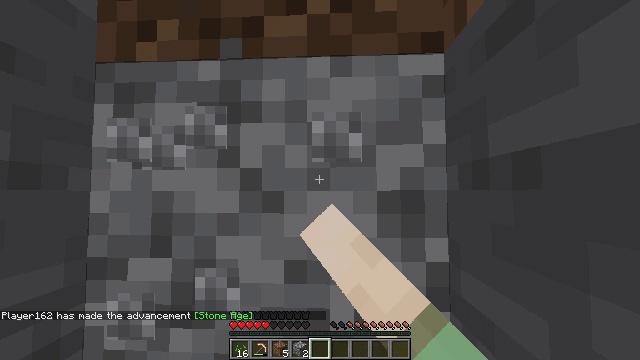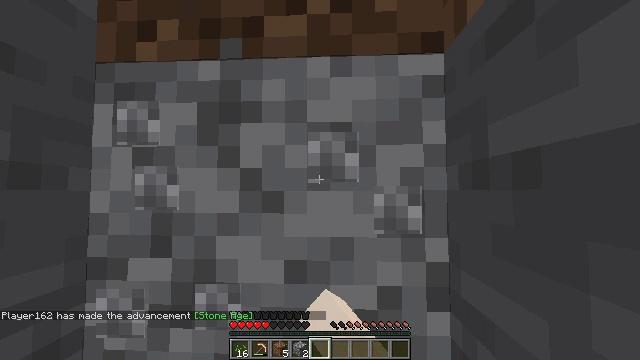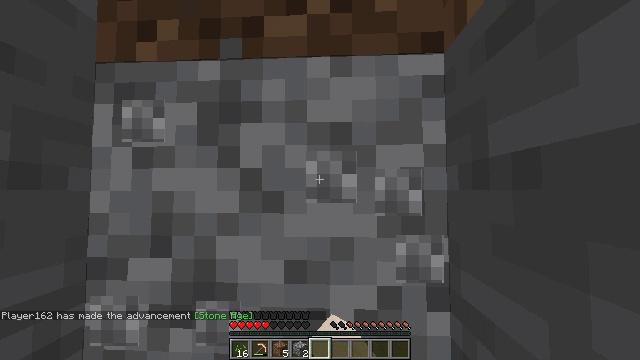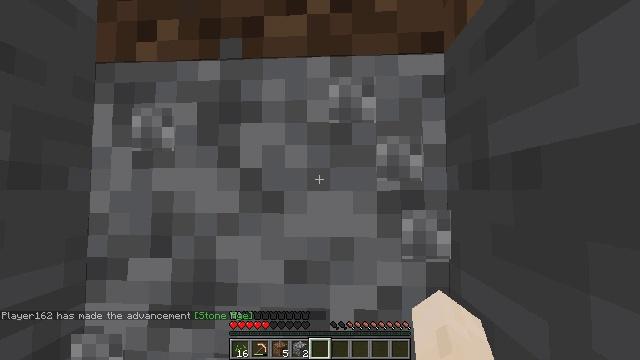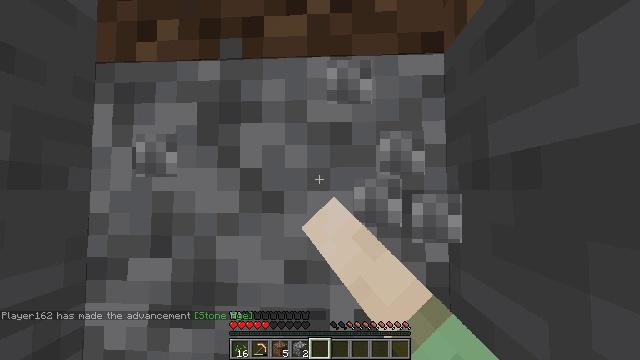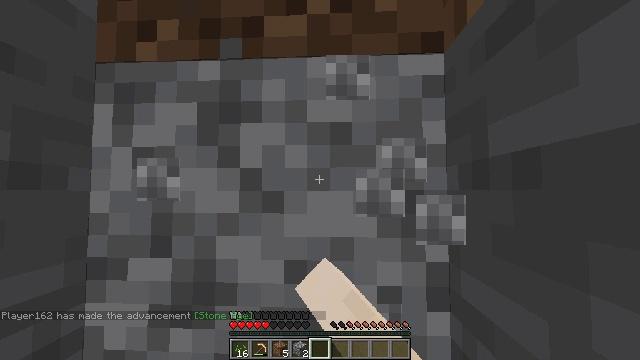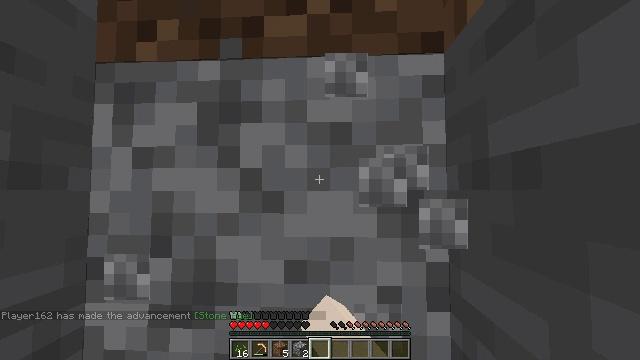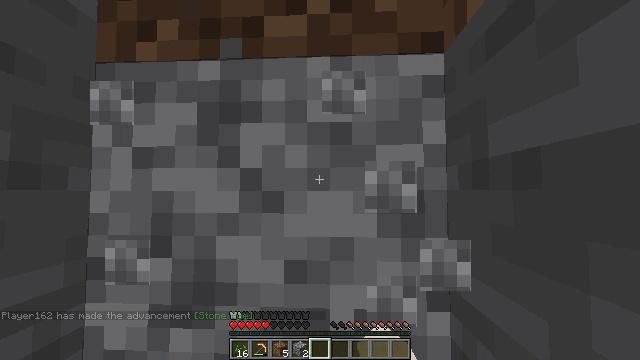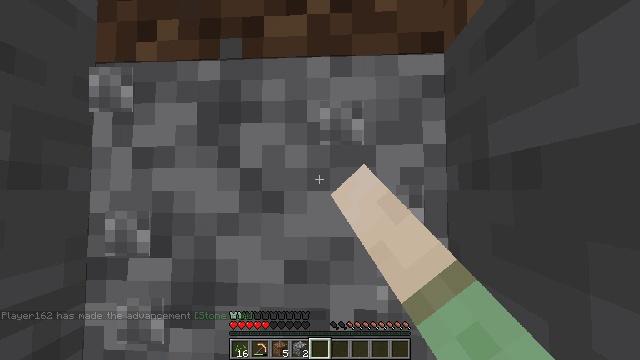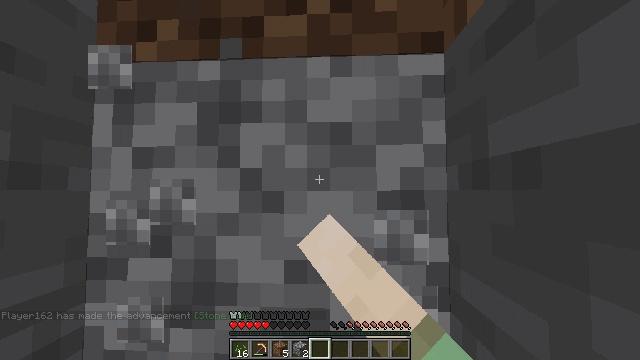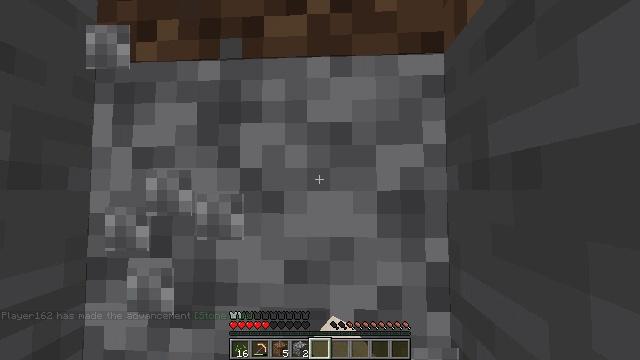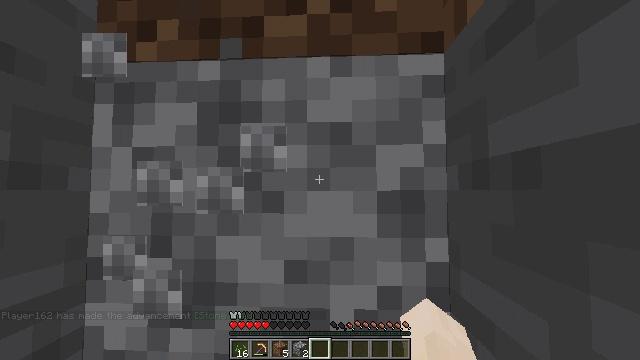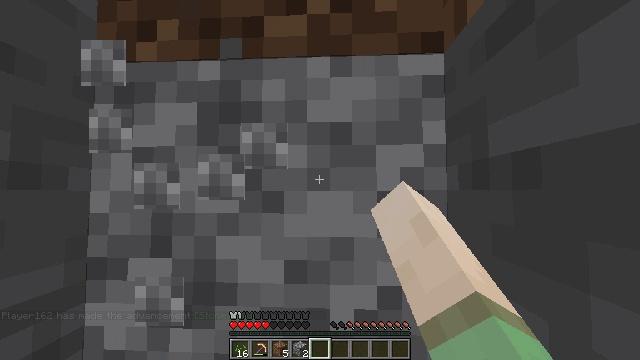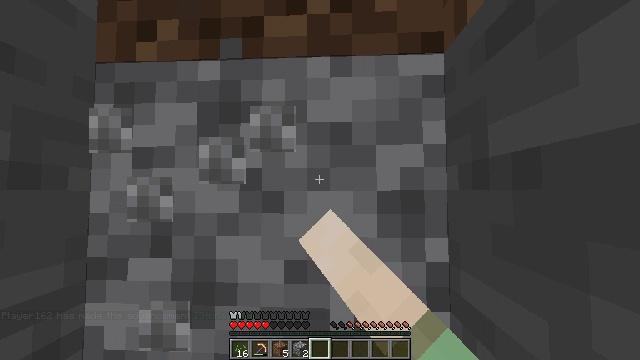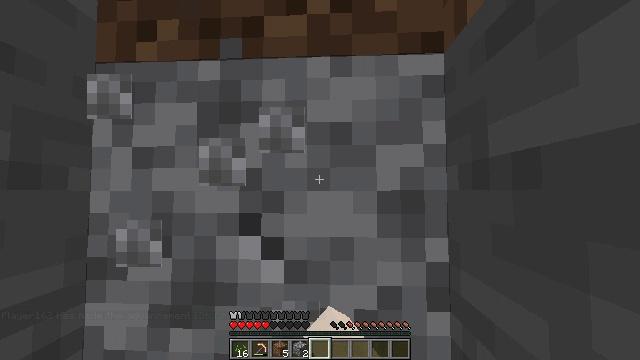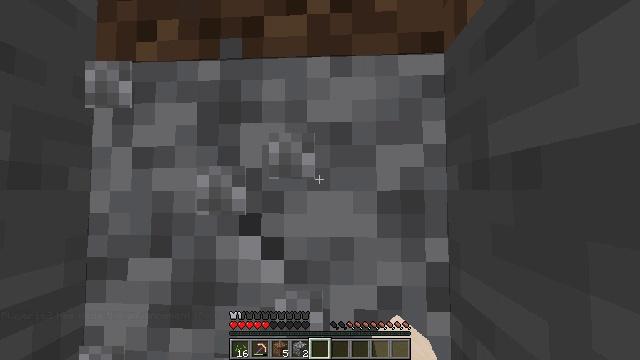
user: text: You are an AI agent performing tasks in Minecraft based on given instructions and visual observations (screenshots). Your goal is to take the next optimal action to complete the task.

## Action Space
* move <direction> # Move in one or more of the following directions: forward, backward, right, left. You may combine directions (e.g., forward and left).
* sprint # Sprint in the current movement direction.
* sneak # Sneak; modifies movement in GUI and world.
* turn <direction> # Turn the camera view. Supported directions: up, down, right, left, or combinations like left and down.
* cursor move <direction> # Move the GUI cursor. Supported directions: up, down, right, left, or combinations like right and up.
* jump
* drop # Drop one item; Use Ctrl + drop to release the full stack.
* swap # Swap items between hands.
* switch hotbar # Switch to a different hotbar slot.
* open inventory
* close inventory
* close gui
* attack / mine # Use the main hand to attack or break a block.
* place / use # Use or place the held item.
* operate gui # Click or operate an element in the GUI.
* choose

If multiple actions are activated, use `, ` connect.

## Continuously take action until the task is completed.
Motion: motion action
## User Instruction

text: Digging the diorite for building material.
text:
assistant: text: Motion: attack / mine
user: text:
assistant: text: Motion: attack / mine
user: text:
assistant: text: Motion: attack / mine
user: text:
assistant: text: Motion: attack / mine
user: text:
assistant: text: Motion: attack / mine
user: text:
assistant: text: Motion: attack / mine
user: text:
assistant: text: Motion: attack / mine
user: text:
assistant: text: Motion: attack / mine
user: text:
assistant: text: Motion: attack / mine
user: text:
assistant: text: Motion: attack / mine
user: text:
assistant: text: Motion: attack / mine
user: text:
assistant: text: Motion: attack / mine
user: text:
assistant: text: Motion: attack / mine
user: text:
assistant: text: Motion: attack / mine
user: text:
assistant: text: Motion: attack / mine
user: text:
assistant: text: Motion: attack / mine
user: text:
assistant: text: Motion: attack / mine
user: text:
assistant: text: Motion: attack / mine
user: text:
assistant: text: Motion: attack / mine
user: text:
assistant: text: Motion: attack / mine
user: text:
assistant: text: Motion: no_op
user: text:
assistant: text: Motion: no_op
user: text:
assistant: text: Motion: no_op
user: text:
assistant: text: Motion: no_op
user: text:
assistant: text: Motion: no_op
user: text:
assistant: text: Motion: no_op
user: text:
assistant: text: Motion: no_op
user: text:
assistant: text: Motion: no_op
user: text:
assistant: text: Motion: no_op
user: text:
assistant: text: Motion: no_op